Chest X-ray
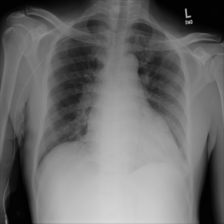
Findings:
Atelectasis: negative
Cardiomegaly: negative
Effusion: negative
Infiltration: negative
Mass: negative
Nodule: negative
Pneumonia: negative
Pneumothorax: negative
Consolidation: negative
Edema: negative
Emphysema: negative
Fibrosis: negative
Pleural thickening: negative
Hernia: negative